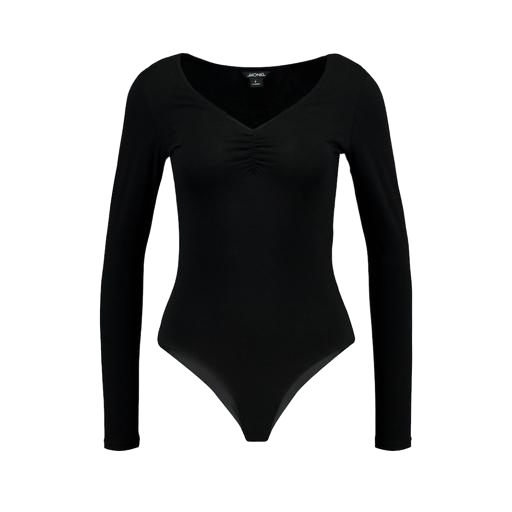
black plunge bodysuit, black mira cape-effect bodysuit, long-sleeve top, white background